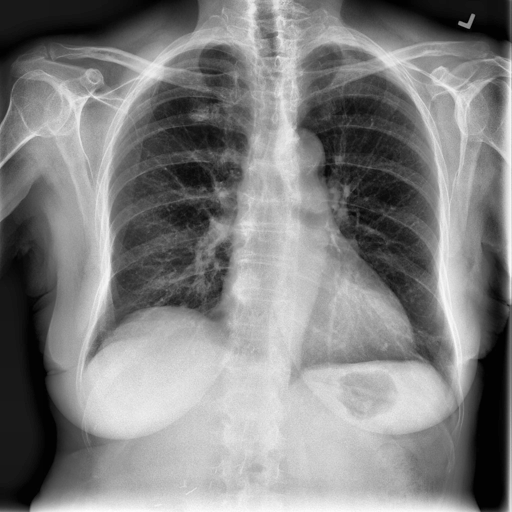
Finding: NORMAL